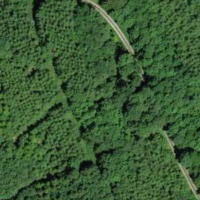
EUNIS habitat code: 44
Species observed at this site:
Campanula trachelium